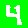
Digit: 4